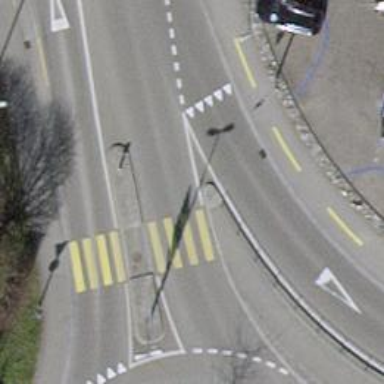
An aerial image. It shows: Uncontrolled zebra crossing on the road.